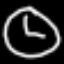
Label: clock